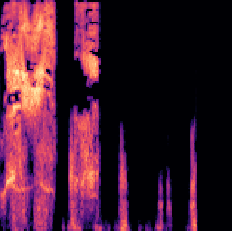
Sound class: Pig